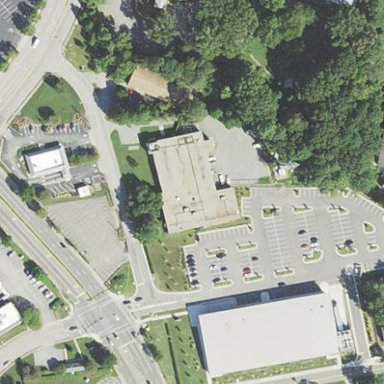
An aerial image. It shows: Commercial building.